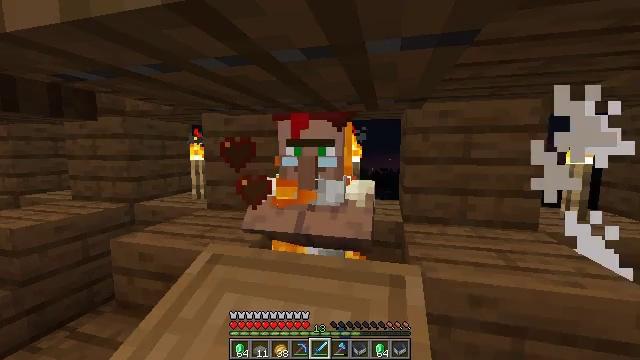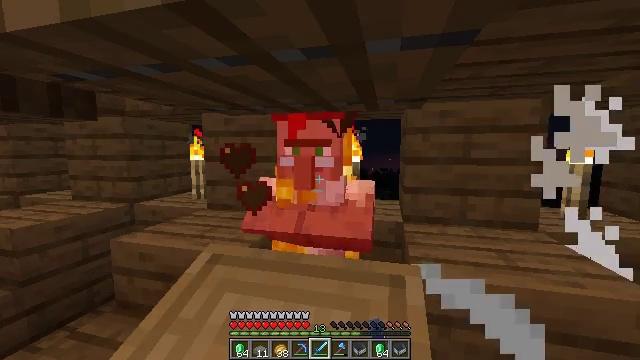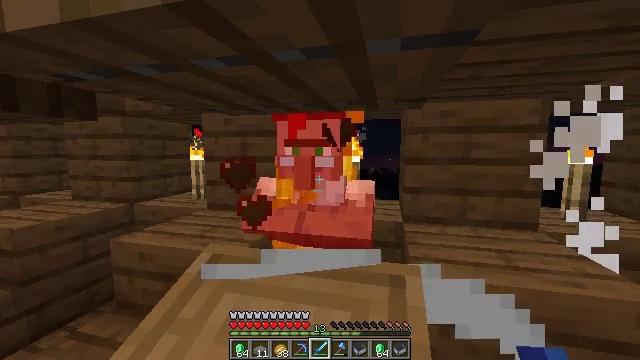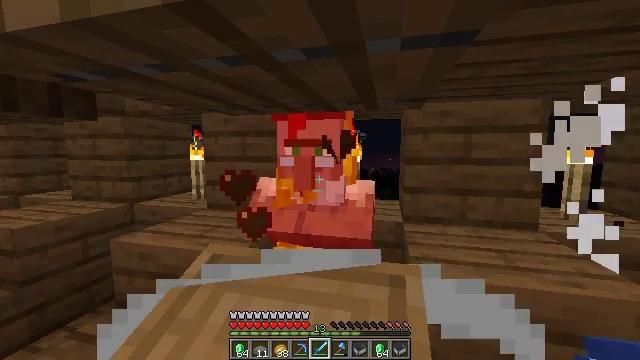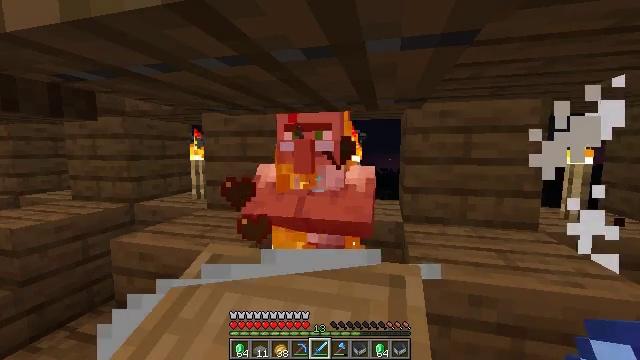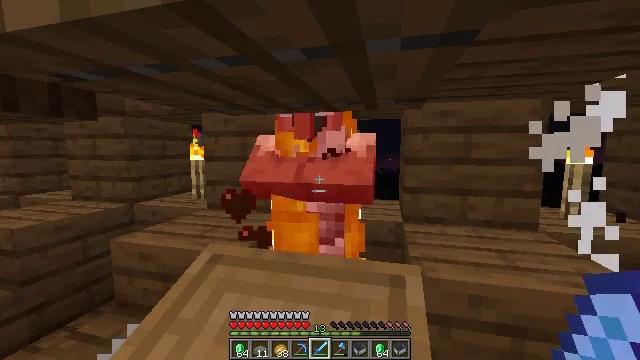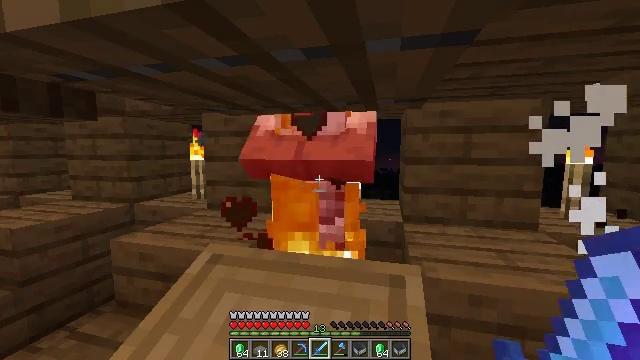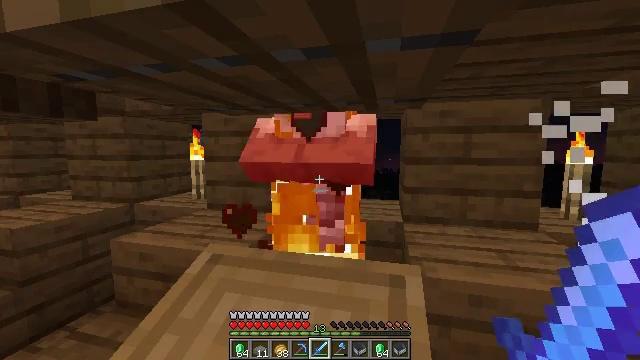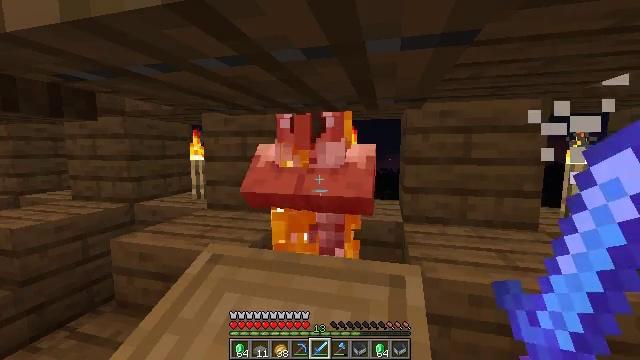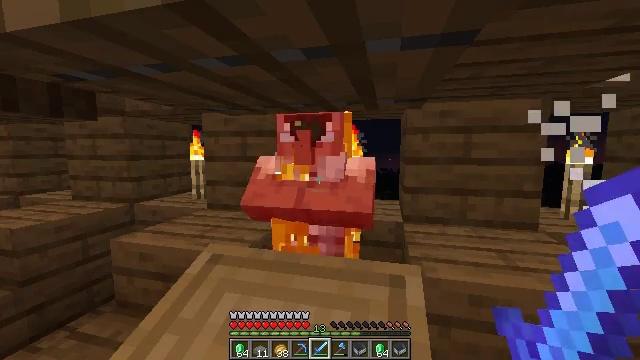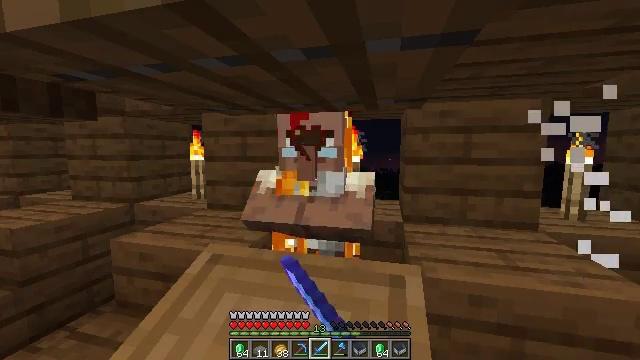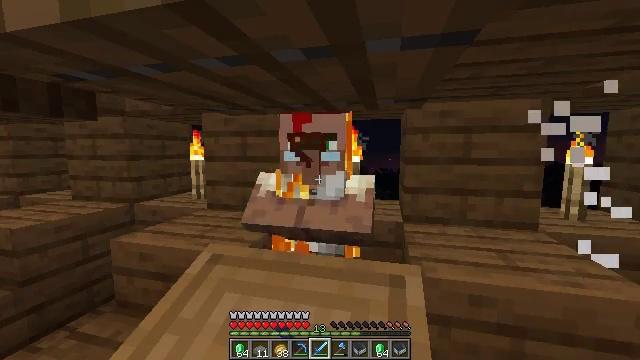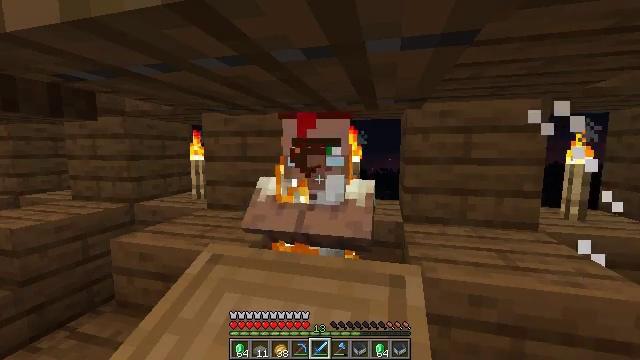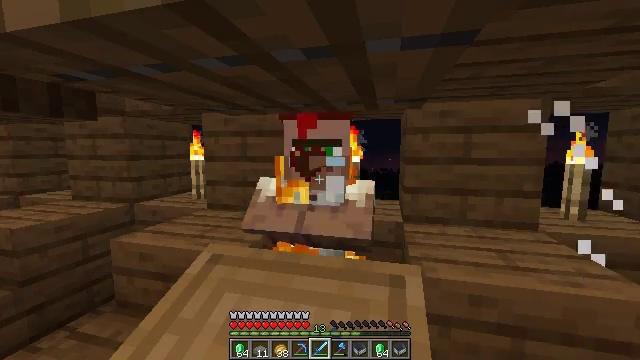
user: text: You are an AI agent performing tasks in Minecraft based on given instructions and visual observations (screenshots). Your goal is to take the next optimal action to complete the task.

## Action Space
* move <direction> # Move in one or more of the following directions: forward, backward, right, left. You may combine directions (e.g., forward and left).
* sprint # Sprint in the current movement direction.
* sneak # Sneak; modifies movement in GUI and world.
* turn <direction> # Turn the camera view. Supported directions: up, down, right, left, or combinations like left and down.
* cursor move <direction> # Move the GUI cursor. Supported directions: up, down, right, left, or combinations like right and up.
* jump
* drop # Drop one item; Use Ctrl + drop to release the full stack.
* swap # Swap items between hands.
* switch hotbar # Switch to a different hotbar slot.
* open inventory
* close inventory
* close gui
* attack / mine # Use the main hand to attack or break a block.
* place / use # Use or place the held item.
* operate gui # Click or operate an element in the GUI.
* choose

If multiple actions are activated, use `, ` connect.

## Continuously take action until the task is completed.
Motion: motion action
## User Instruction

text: Attack the villager.
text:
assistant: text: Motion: attack / mine
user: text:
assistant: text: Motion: attack / mine
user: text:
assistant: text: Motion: no_op
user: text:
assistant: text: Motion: no_op
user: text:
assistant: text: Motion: no_op
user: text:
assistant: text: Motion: no_op
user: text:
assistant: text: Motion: no_op
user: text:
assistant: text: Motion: no_op
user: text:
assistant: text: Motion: attack / mine
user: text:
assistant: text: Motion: attack / mine
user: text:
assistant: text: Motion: attack / mine
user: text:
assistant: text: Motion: attack / mine
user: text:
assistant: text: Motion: no_op
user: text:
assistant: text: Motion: no_op